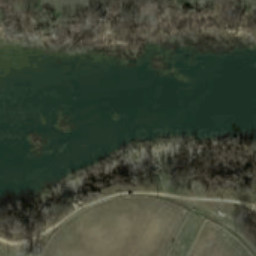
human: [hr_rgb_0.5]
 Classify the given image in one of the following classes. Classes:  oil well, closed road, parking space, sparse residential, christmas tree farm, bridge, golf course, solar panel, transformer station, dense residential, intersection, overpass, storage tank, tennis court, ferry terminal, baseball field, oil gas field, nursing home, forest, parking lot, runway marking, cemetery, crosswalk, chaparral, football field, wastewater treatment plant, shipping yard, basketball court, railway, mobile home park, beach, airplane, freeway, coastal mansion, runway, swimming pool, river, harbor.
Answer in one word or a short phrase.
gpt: river